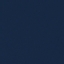
Label: SeaLake